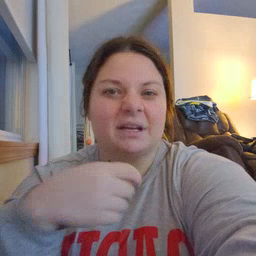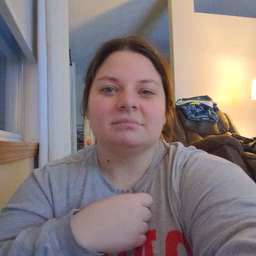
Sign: give